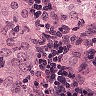
Metastatic tissue present: yes